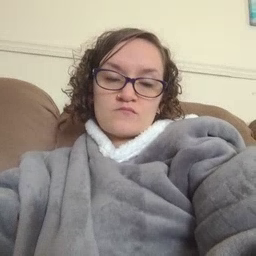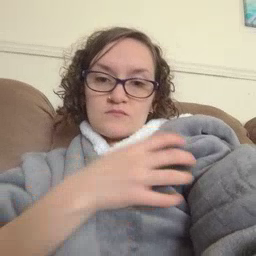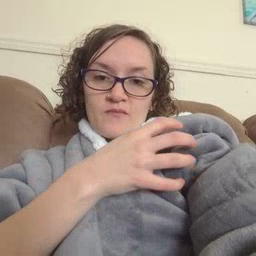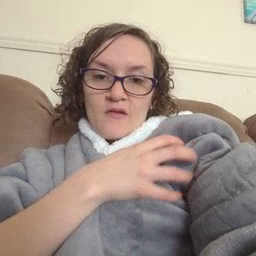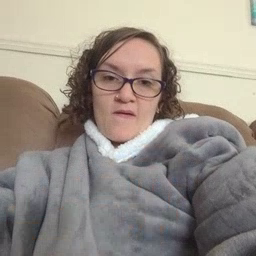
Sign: police